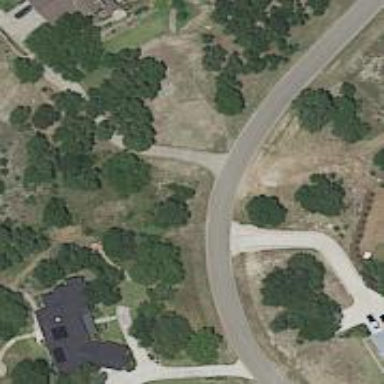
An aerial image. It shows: Driveway.